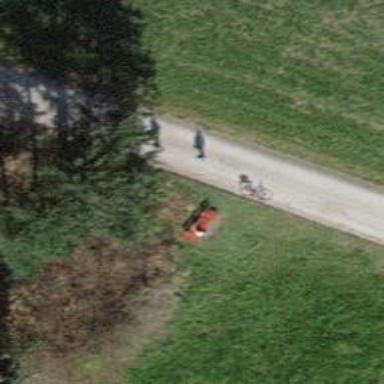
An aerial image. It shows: Red bench.